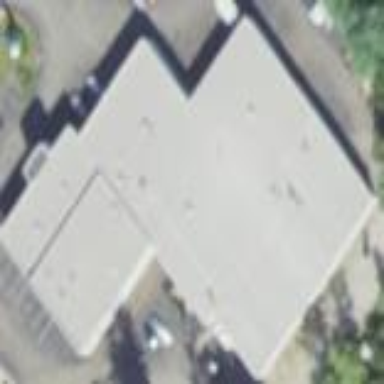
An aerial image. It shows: Building that houses car shop.